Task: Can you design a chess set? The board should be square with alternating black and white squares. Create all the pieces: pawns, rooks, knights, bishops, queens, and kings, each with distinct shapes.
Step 4150:
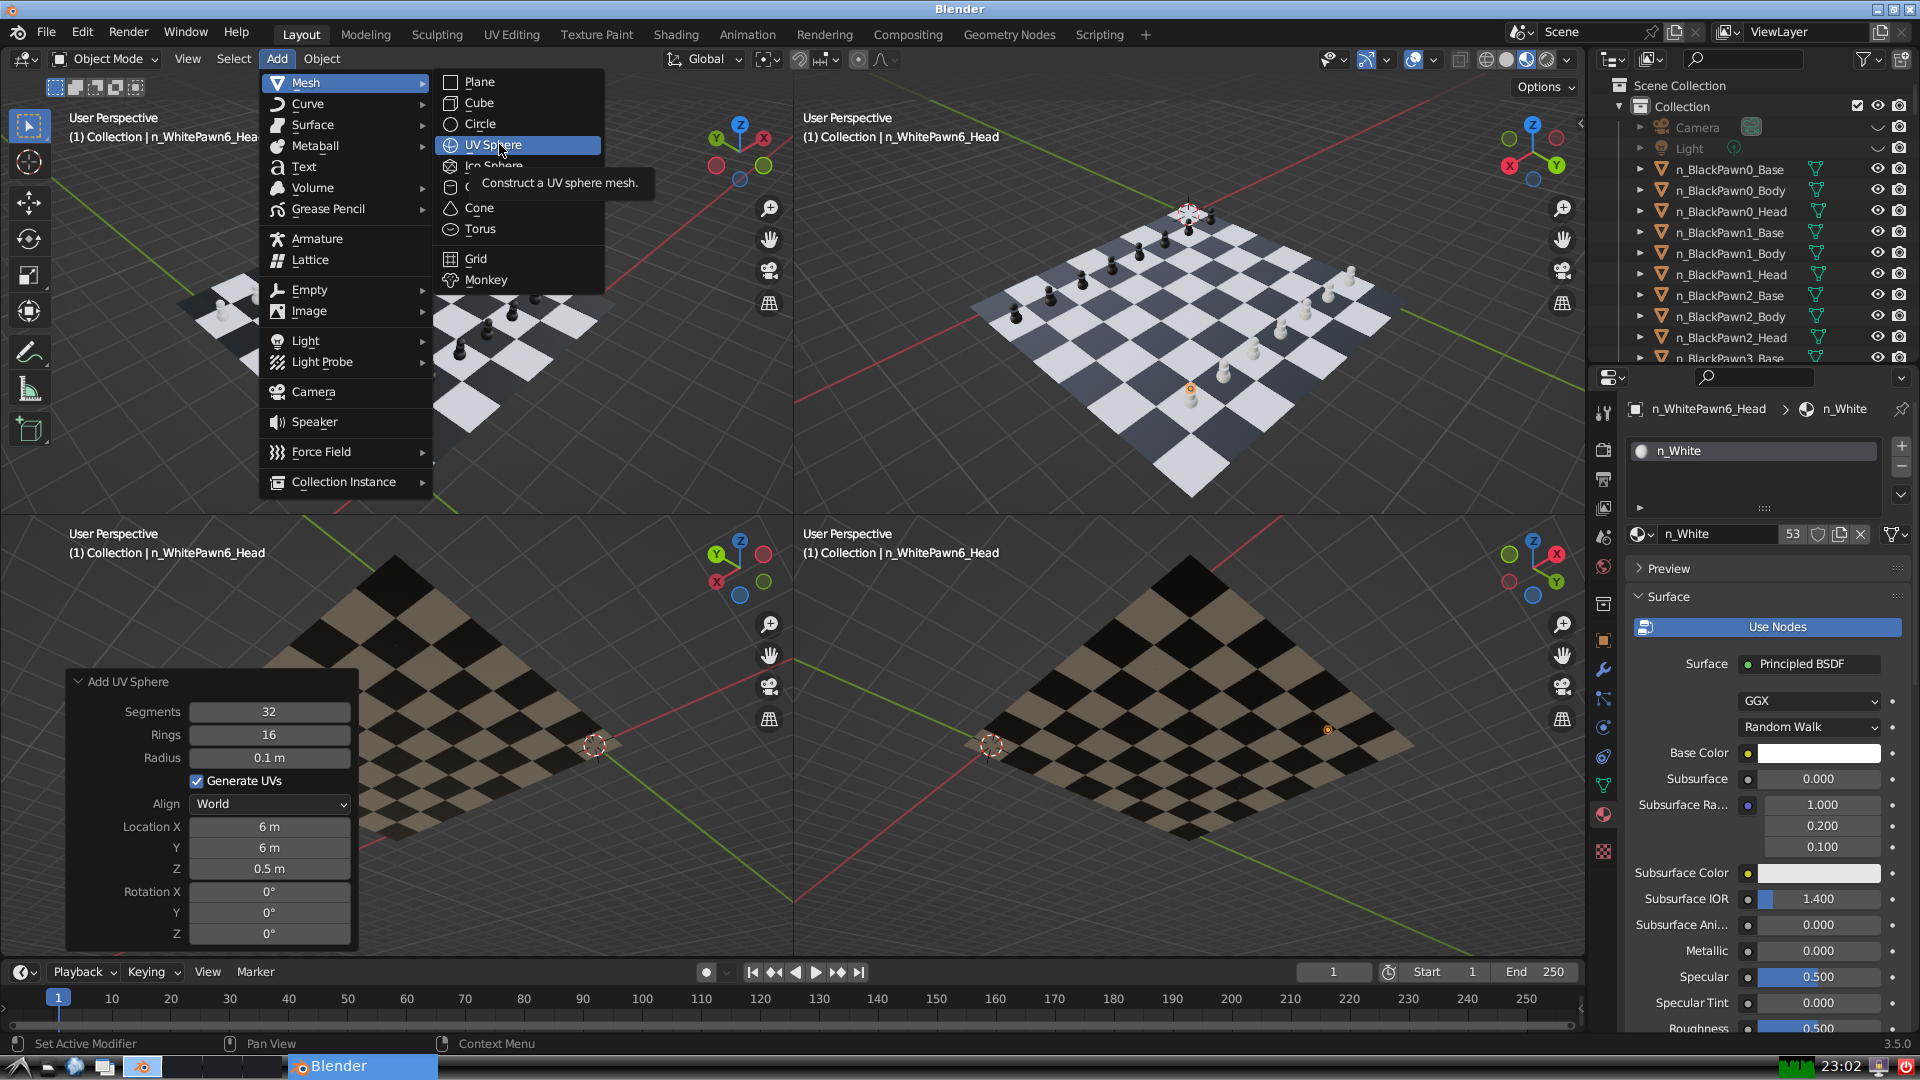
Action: click: no